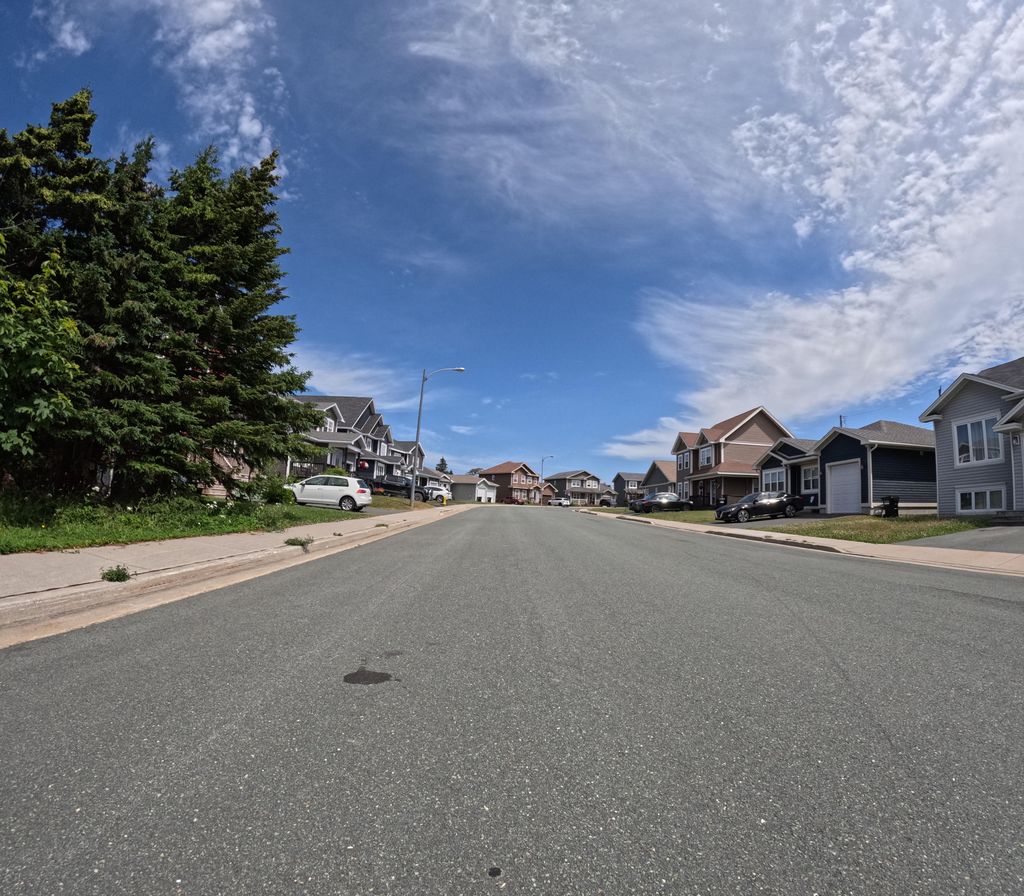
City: st_johns